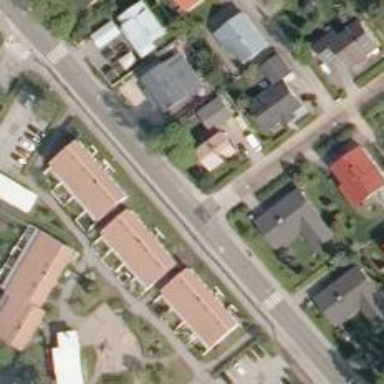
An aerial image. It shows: Asphalt footway.